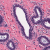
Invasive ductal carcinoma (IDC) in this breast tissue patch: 0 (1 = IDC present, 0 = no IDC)